Question: this is my code:
'''
<?xml version="1.0" encoding="utf-8"?>
<RelativeLayout xmlns:android="http://schemas.android.com/apk/res/android"
android:layout_width="fill_parent"
android:layout_height="fill_parent" >
<TabHost
android:id="@android:id/tabhost"
android:layout_width="match_parent"
android:layout_height="match_parent"
android:layout_alignParentLeft="true"
android:layout_alignParentTop="true" >
<LinearLayout
android:layout_width="match_parent"
android:layout_height="match_parent"
android:orientation="vertical" >
<TabWidget
android:id="@android:id/tabs"
android:layout_width="match_parent"
android:layout_height="wrap_content" >
</TabWidget>
<FrameLayout
android:id="@android:id/tabcontent"
android:layout_width="match_parent"
android:layout_height="match_parent" >
<LinearLayout
android:id="@+id/photos"
android:layout_width="match_parent"
android:layout_height="match_parent"
android:orientation="vertical" >
<TextView
android:id="@+id/textView1"
android:layout_width="wrap_content"
android:layout_height="wrap_content"
android:text="TextView" />
<ImageView
android:id="@+id/imageButton1"
android:layout_width="170dp"
android:layout_height="250dp"
android:layout_marginTop="50dp"
android:src="@drawable/ds" />
</LinearLayout>
<LinearLayout
android:id="@+id/map"
android:layout_width="match_parent"
android:layout_height="match_parent"
android:orientation="vertical" >
</LinearLayout>
<LinearLayout
android:id="@+id/navigation"
android:layout_width="match_parent"
android:layout_height="match_parent"
android:orientation="vertical" >
</LinearLayout>
</FrameLayout>
</LinearLayout>
</TabHost>
</RelativeLayout>
'''
And I want to make it like below:

Could you advice me, how can I align this elements?
What should be in 'Linear', what in 'Relative?'
I will use this GUI for min .
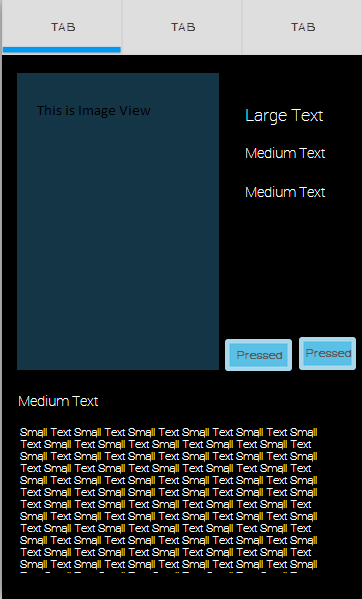
Answer: is Something like Drop-Down layout.. Means you can put your widget on that layout whenever you want to put.
Just Like has a fixed type of Layout. It has a Vertical and Horizontal orientation. You can add your widget to this layout according to your requirenment..
For more info you can get via <URL>